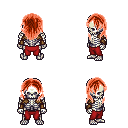
a pixel art fantasy rpg character, male body template, skeleton, leather shoulder armor, red pants, red long hairstyle, cloth bracers, four views (front, back, left, right), 2x2 character sprite sheet, small pixel art, hard edges, no anti-aliasing